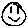
Label: smiley face